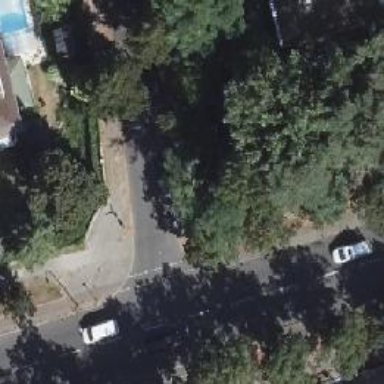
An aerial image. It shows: Sidewalk along the footway.